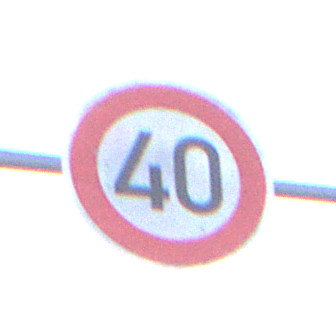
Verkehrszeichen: Geschwindigkeit40
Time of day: SunriseSunset
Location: Outdoor (Nature)
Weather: PartlyCloudy
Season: NotSpecified
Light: Natural